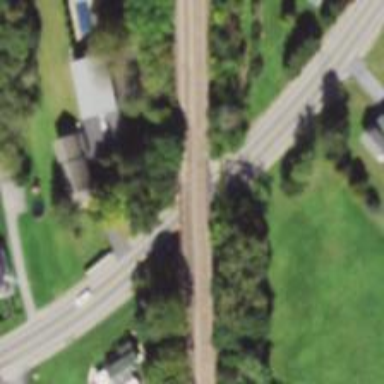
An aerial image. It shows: Viaduct bridge over railway tracks.